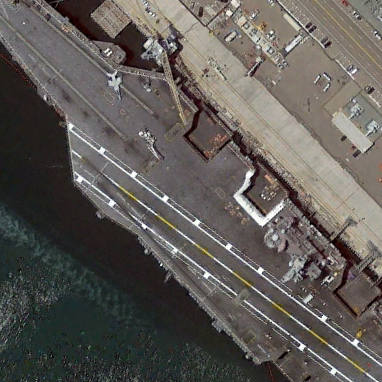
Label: Nimitz-class_aircraft_carrier